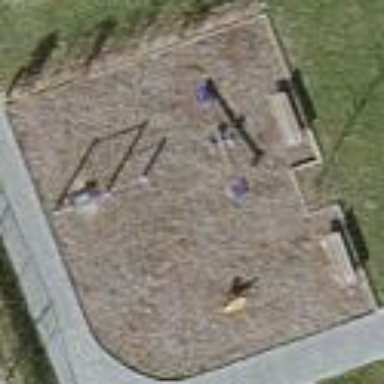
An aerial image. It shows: Playground area for leisure land.